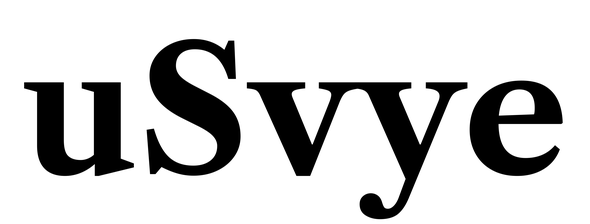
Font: LibreCaslonText_Bold